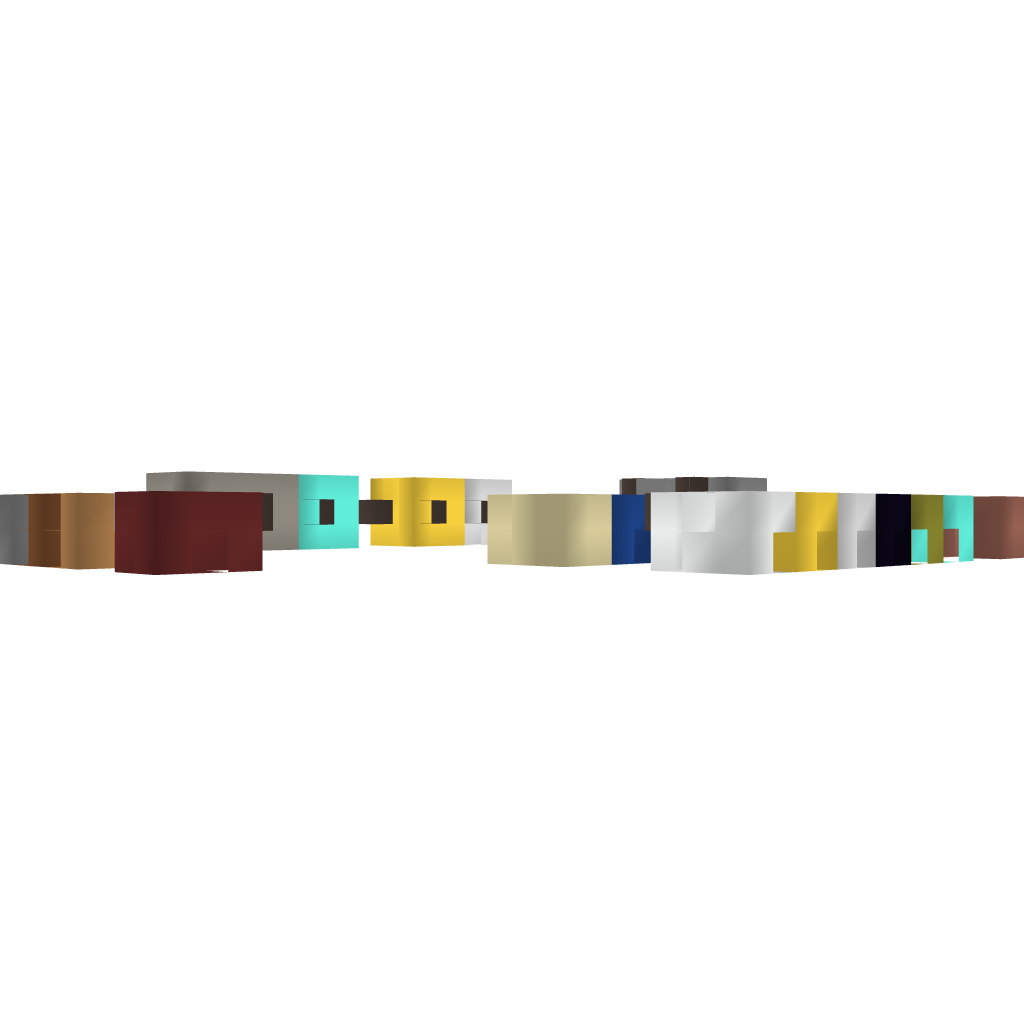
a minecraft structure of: Resource and XP Giver with Time Setter